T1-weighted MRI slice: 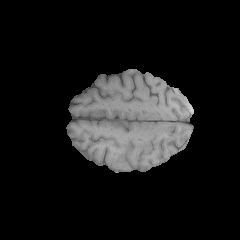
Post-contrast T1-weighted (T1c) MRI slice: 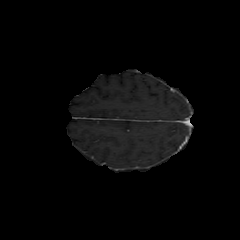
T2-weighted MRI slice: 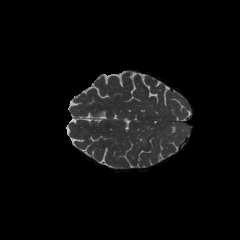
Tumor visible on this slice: no